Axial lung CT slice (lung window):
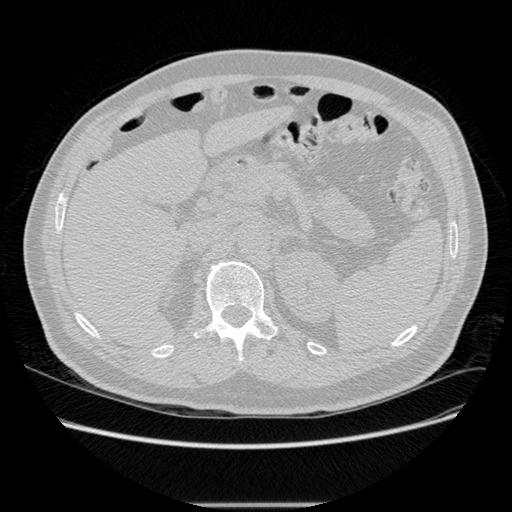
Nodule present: no